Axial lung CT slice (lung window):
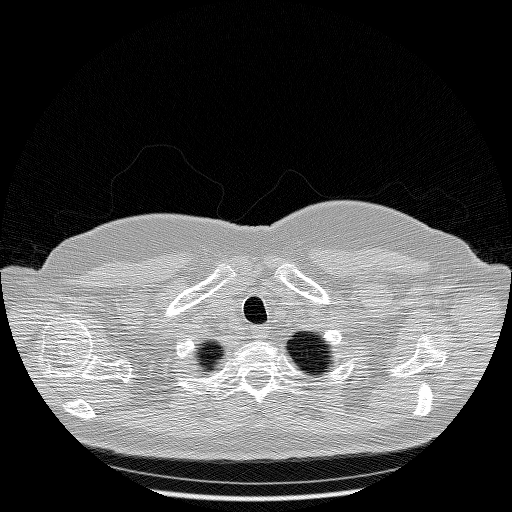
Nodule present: no